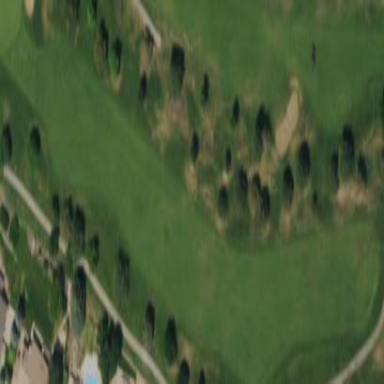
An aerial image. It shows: Golf fairway surrounded by grass.